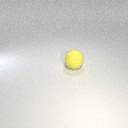
large yellow rubber sphere